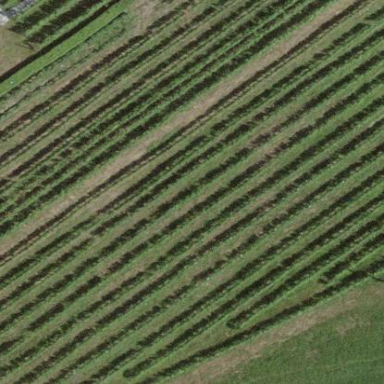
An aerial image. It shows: Vineyard.